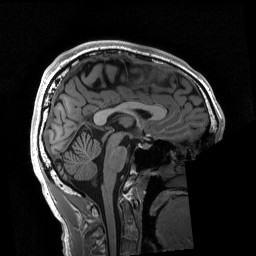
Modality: T1w
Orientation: sagittal